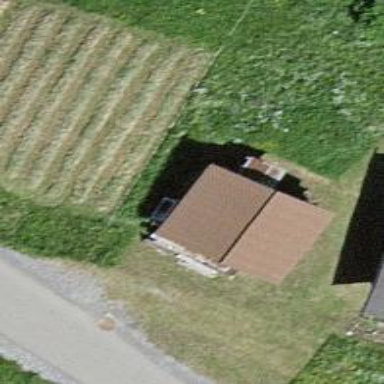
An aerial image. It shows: Simple house.